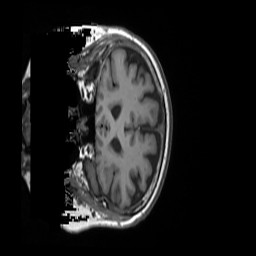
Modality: T1w
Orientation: coronal
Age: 67
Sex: female
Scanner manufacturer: siemens
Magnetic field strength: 3 T
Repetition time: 1.55 s
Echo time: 0.00234 s